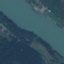
Label: River